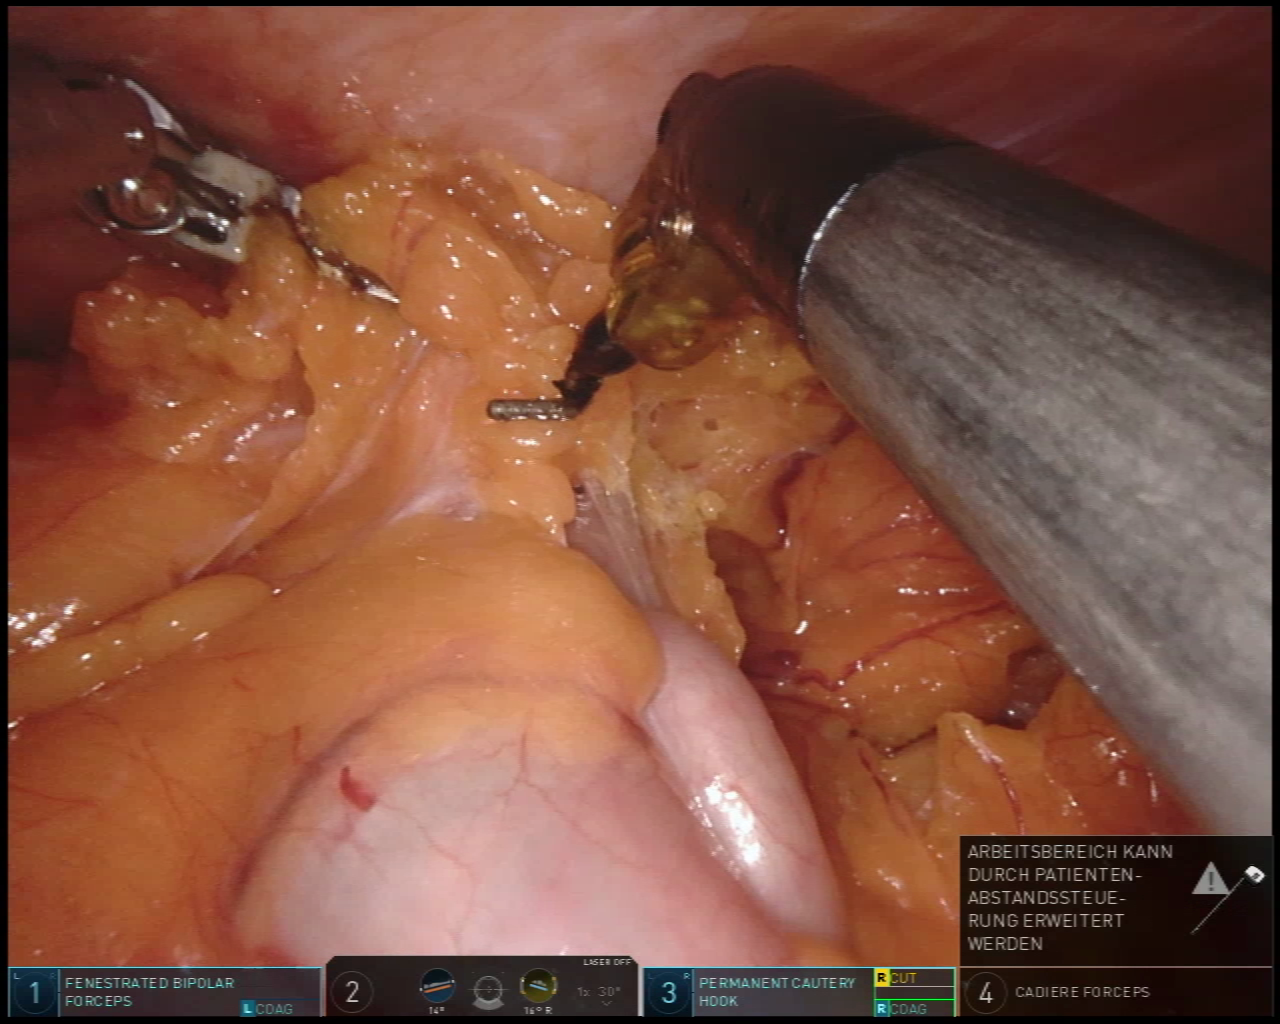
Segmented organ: abdominal_wall
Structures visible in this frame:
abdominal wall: yes
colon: yes
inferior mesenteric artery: no
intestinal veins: no
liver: no
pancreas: no
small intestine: no
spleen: no
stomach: no
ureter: no
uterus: no
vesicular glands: no